Field crop: tomato
Growth stage: 1
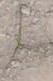
Species: cyperus